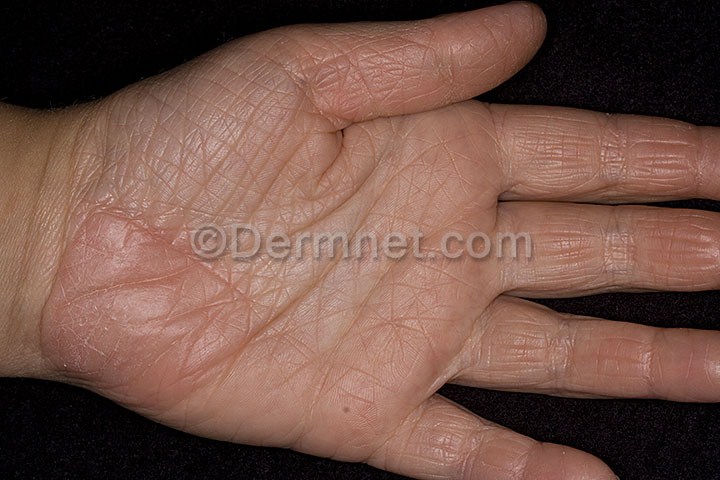
Disease: Atopic Dermatitis Photos